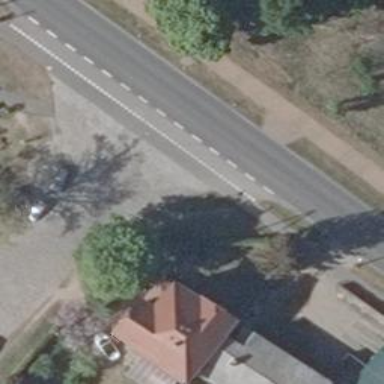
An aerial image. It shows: Road with "give way" sign.